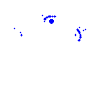
Particle: kaon